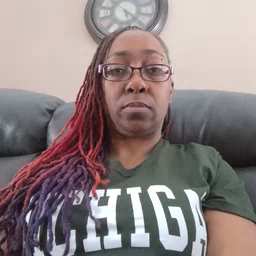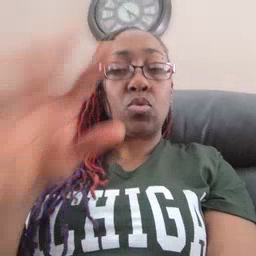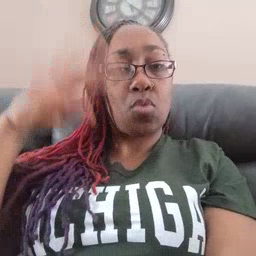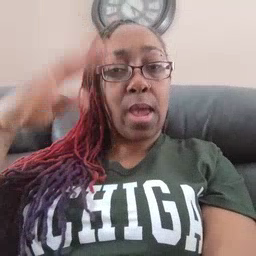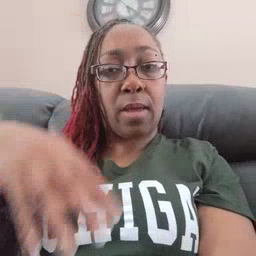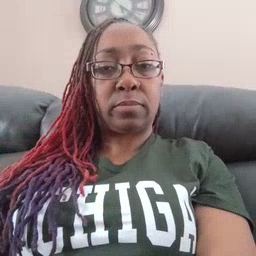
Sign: rain